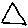
Label: triangle